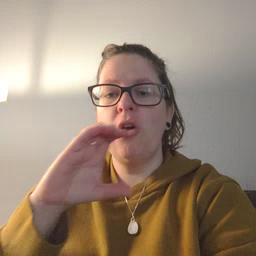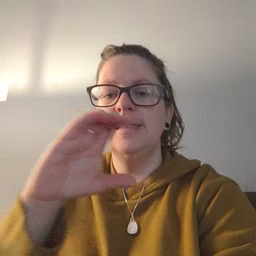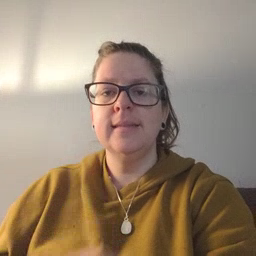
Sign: chocolate